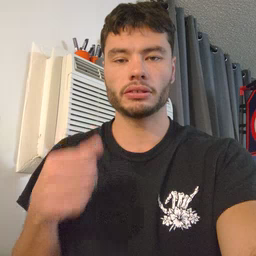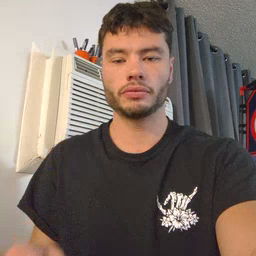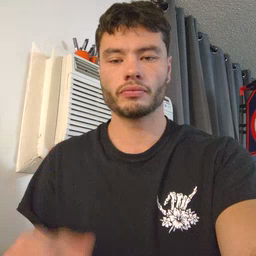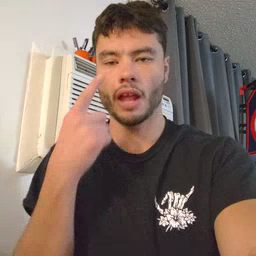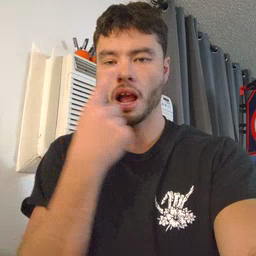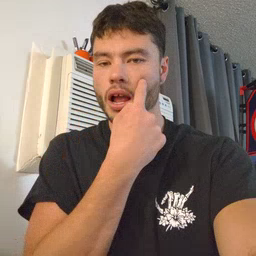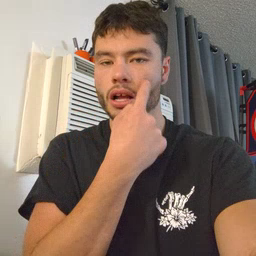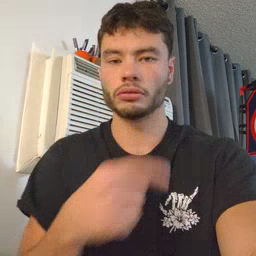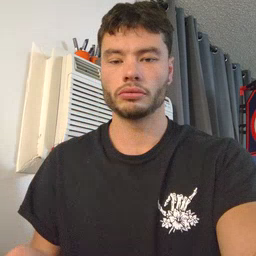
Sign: eye